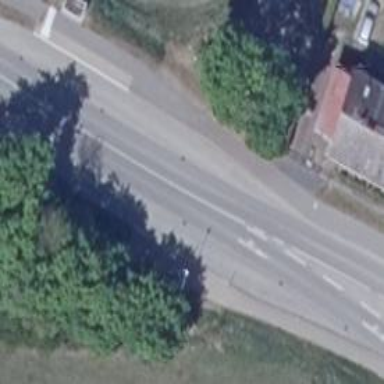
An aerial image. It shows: Secondary road.